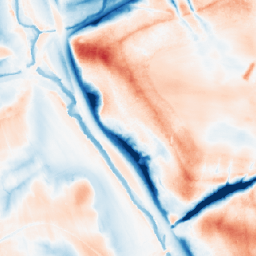
Category: trend_removal
Decomposition family: local_polynomial
Decomposition parameters: window_size: 51
degree: 2
Upsampling method: nearest
Upsampling parameters: scale: 4
Upsampling scale: 4